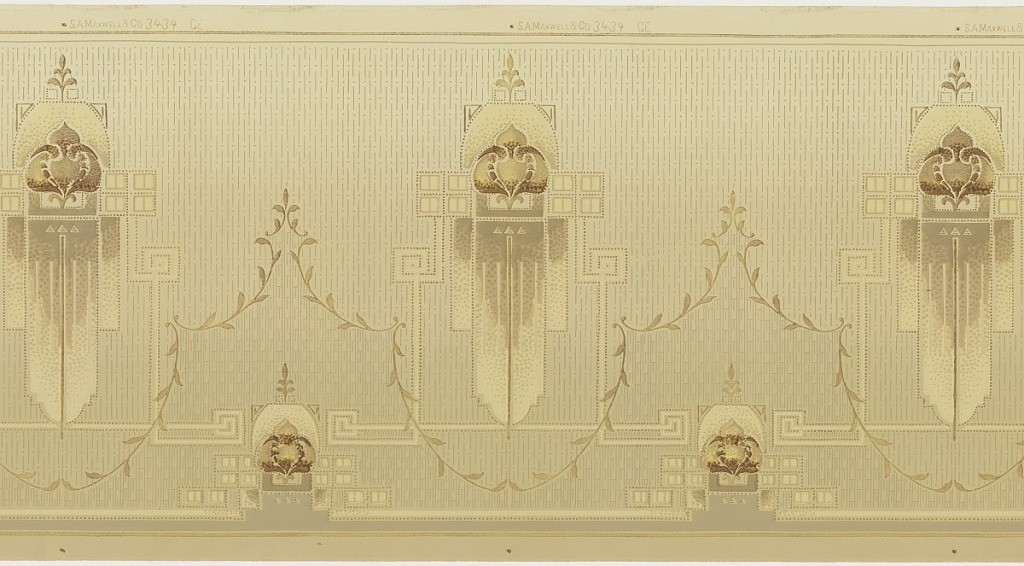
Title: Frieze
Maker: Maxwell & Co., S.A., Chicago, Illinois, USA
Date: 1905–1915
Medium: Machine-printed paper
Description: A repeating art nouveau design of geometric cartouches containing a linear flower abstraction. Connected by elongated frets to a smaller complementary cartouche alternately framed on the bottom and top by vine on a ground that becomes darker towards the base with a linear overall design between horizontal banded borders. Printed in olive green, taupe, beige, bronze, gold and dark brown.